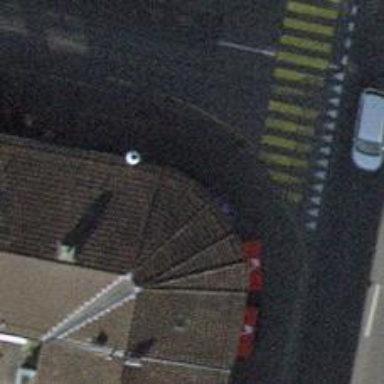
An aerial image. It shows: Fast food establishment.